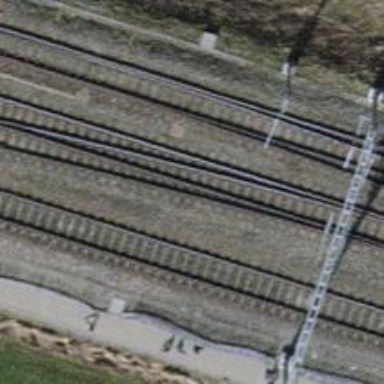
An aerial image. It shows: Siding railway track with electrified contact line.